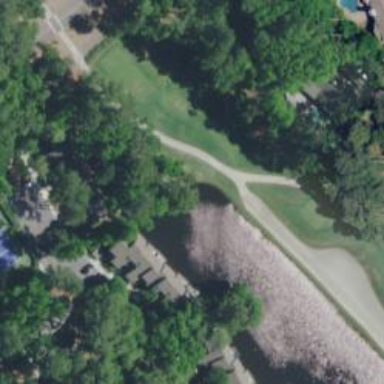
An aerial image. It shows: Service road used as golf cart path.